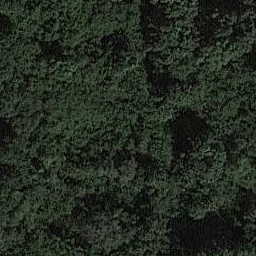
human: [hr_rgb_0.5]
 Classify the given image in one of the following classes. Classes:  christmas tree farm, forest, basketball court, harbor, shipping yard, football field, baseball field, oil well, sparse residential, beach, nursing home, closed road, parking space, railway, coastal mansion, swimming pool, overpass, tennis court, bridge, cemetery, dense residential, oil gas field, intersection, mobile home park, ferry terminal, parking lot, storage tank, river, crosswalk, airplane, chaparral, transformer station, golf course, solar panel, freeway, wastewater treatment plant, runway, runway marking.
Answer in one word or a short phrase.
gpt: forest